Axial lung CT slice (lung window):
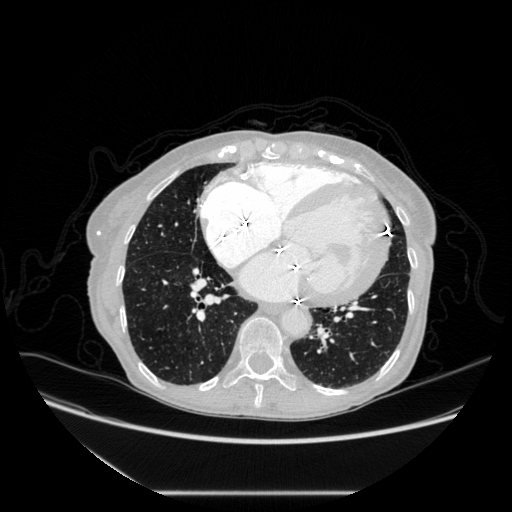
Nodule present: no